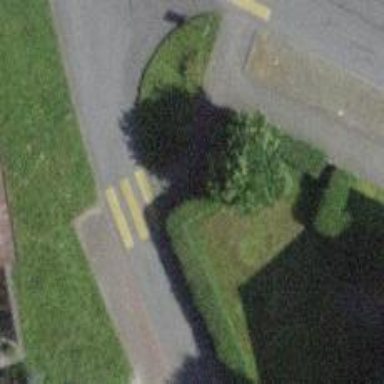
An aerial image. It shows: Uncontrolled zebra crossing with notable zebra markings.